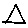
Label: triangle